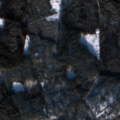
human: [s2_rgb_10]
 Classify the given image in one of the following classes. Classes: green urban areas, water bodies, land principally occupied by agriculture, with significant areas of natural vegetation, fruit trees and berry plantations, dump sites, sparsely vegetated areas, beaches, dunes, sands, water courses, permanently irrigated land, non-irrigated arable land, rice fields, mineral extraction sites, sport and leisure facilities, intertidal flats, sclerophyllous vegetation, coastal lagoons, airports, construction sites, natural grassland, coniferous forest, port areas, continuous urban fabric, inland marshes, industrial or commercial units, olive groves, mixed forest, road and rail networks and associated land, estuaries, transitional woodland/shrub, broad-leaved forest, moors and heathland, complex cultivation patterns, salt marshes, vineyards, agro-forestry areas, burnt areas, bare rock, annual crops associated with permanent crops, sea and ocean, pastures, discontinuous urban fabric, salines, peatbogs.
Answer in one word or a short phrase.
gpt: coniferous forest